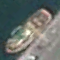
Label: Towing_vessel